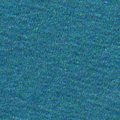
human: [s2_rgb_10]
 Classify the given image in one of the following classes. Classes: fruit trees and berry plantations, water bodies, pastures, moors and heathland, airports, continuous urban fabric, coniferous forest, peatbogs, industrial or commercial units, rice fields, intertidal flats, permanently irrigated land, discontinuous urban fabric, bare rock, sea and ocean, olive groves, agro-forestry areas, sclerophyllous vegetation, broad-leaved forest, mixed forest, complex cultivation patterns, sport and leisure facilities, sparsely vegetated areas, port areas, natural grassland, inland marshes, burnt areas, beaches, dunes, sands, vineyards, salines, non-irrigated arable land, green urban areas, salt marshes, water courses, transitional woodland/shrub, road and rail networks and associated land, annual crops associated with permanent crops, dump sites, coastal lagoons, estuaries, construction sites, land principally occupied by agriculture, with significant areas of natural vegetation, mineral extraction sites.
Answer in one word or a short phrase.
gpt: sea and ocean